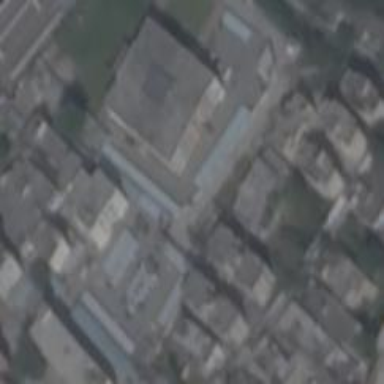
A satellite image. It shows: Government office building.